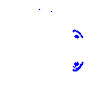
Particle: electron